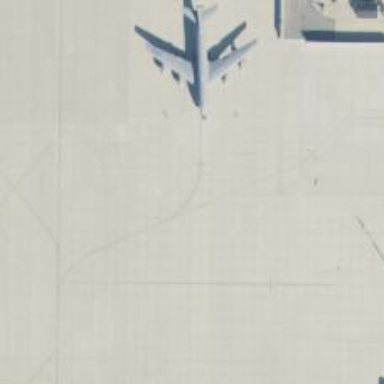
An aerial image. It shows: View of taxiway at the airport.